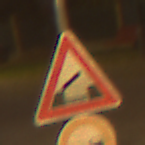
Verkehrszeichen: BeweglicheBruecke
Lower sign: Ueberholverbot
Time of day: Night
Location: Outdoor (Urban)
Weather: Clear
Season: NotSpecified
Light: Artificial